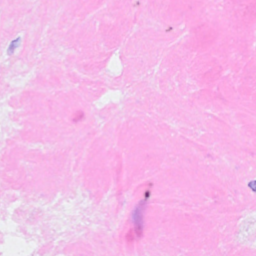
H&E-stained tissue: Breast